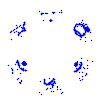
Particle: proton